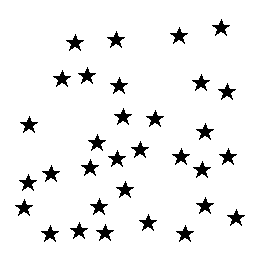
Squares: 0
Triangles: 0
Stars: 32
Total shapes: 32